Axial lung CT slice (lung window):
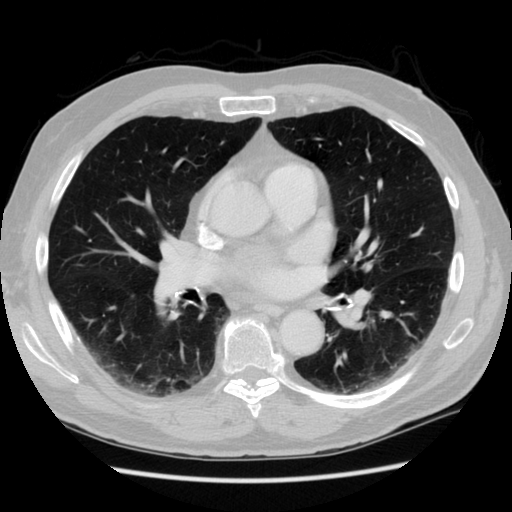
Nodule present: no